Question: I've already set up the contextmenu code on my ListView, and also i have already done the adaptercontextinfo to get the position from where i longpressed the item from listview, so my problem is how to access the members or views in that item using the adaptercontextinfo
'''
public void onCreateContextMenu(ContextMenu menu, View v,
ContextMenuInfo menuInfo) {
super.onCreateContextMenu(menu, v, menuInfo);
MenuItem edit = menu.add("Edit");
MenuItem delete = menu.add("Delete");
edit.setOnMenuItemClickListener(new OnMenuItemClickListener() {
public boolean onMenuItemClick(MenuItem item) {
AdapterContextMenuInfo info = (AdapterContextMenuInfo) item.getMenuInfo();
Toast toast = Toast.makeText(PatientActivity.this, Long.toString(info.id), Toast.LENGTH_LONG);
toast.show();
return true;
}
});
}
'''
so my question is how do i access the views in that item that i long clicked..

I wanted to access that small numbers above the name on that picture.. i have already determined the position from where i long clicked it.. but i don't know how to access what i clicked
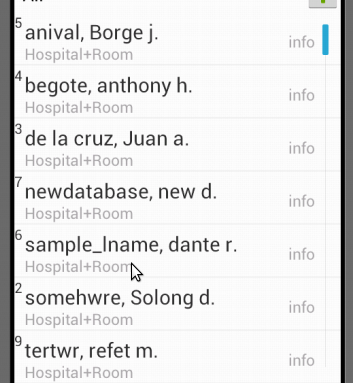
Answer: If you want to access the row's layout from an AdapterContextMenuInfo use: 'info.targetView'. You can use this and findViewById() to fetch the number in the upper-left of your layout.
I don't know what you mean by members in your question, but if the number you want is an id like a primary key in a SQLiteDatabase you can simply use: 'info.id'.
Also consider using the <URL>